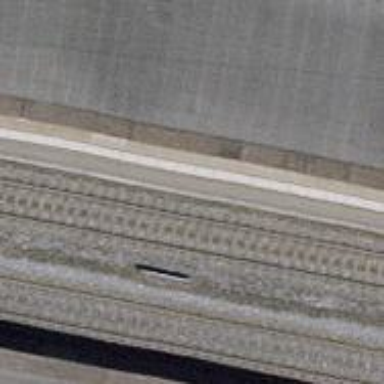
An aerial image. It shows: Public transport stop position along the railway.